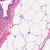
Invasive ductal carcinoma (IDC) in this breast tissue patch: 0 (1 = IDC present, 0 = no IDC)